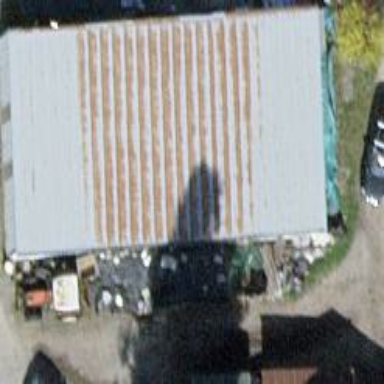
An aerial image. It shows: Hangar.